Field crop: maize
Growth stage: 1
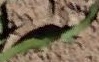
Species: maize